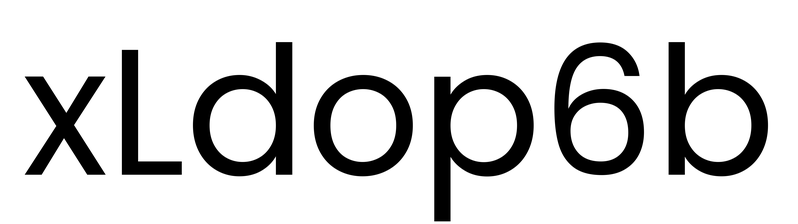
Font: Poppins-Regular